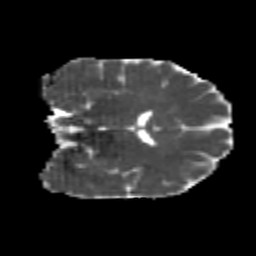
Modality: MD
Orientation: coronal
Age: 26
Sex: female
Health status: healthy
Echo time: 0.074 s